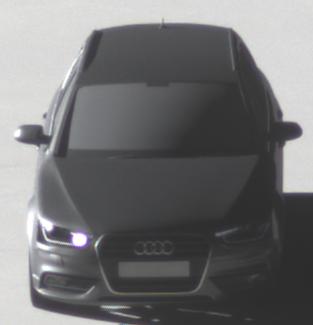
Make: Audi
Model: A4 Avant 1.8 TFSI
Detailed model: A4 (B8) Avant
Model produced from: 2012/02
Model produced until: 2015/04
Doors: 5
Color: gray
Road condition: dry road
Daytime: morning or afternoon
Contrast: high contrast